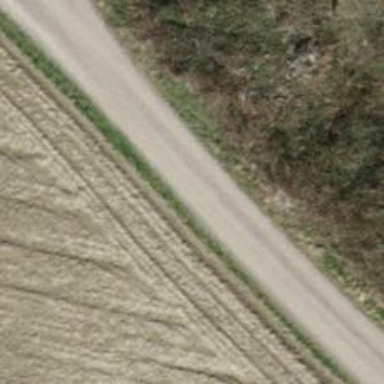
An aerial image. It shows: Track with grade 2 gravel surface.